Field crop: tomato
Growth stage: 1
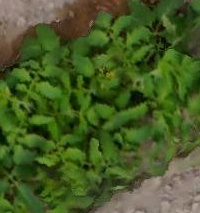
Species: tomato